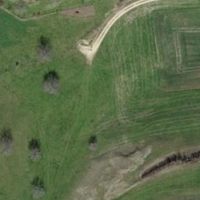
EUNIS habitat code: 25
Species observed at this site:
Vanessa atalanta